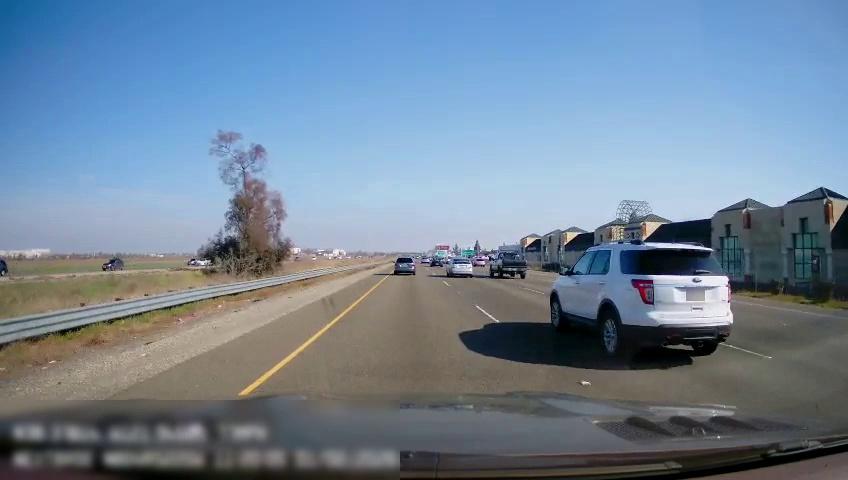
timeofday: Day
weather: Sunny
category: Drivable Space
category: Vehicles | Car
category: Vehicles | Car
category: Vehicles | Truck
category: Vehicles | Car
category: Vehicles | Car
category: Vehicles | SUV
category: Vehicles | Car
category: Vehicles | Car
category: Vehicles | Car
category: Vehicles | Car
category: Lanes | Current Lane
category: Lanes | Current Lane
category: Lanes | Alternate Lane
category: Lanes | Alternate Lane
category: Traffic | Signs